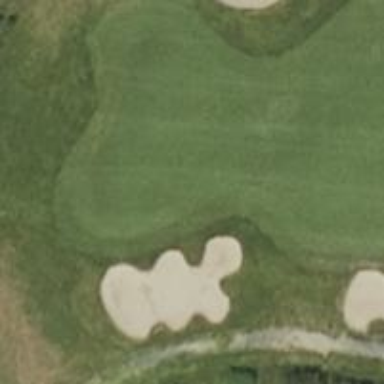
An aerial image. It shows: Golf hole.